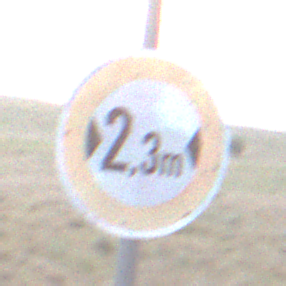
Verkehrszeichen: TatsaechlicheBreite2Komma3
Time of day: SunriseSunset
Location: Outdoor (Nature)
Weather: Overcast
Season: NotSpecified
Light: Natural